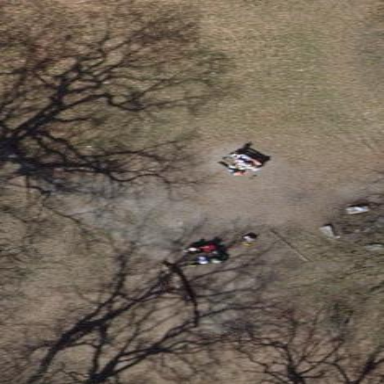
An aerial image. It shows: Picnic site popular for tourists.